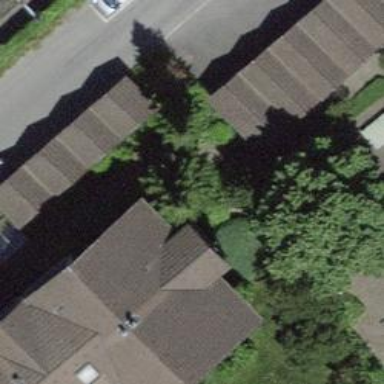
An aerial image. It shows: Group of garages.